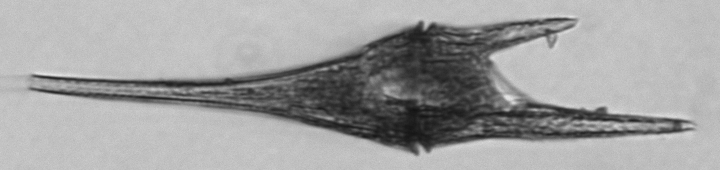
Label: Tripos_furca